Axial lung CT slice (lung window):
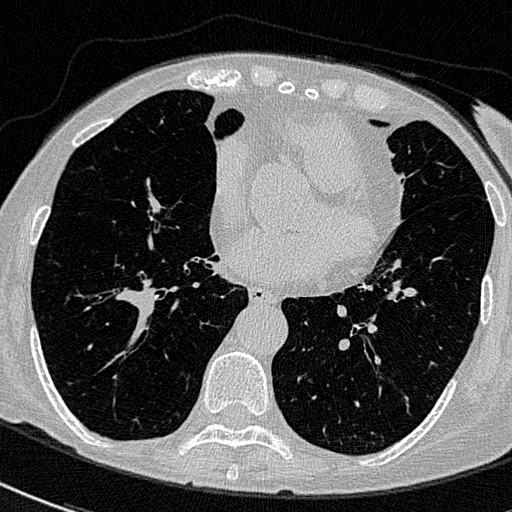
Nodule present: no